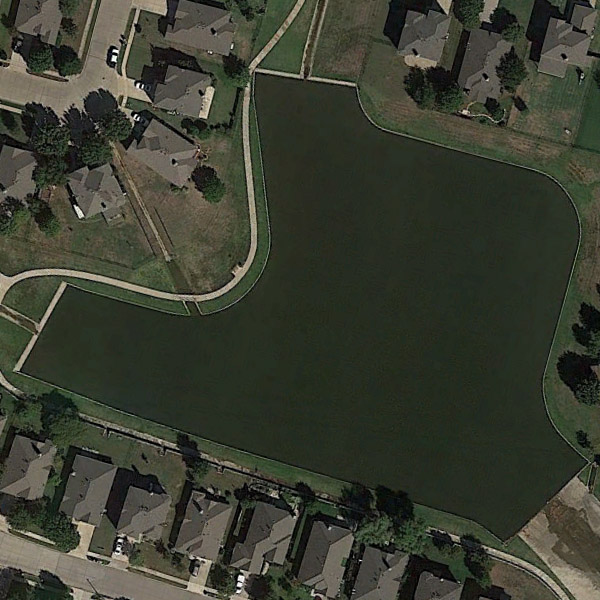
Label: Pond